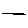
Label: line